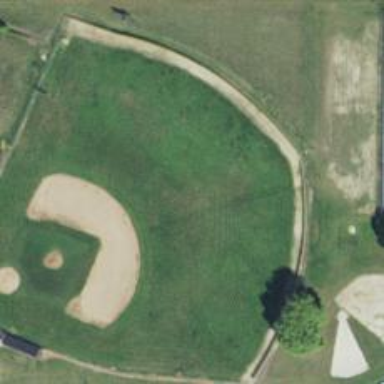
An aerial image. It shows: Baseball pitch for leisure and sports activities.